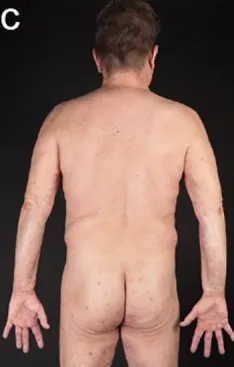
At the 2-month follow-up, the patient did not show any new pruritic lesions or blistering (C).
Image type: medical_photograph (skin_photograph)